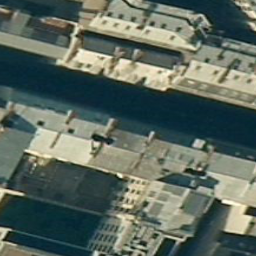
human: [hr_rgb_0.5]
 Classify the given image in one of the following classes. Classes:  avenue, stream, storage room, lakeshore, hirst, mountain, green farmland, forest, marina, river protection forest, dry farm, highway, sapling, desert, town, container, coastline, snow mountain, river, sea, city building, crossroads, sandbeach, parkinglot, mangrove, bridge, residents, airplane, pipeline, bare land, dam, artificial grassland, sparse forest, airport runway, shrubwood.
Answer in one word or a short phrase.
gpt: city building